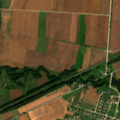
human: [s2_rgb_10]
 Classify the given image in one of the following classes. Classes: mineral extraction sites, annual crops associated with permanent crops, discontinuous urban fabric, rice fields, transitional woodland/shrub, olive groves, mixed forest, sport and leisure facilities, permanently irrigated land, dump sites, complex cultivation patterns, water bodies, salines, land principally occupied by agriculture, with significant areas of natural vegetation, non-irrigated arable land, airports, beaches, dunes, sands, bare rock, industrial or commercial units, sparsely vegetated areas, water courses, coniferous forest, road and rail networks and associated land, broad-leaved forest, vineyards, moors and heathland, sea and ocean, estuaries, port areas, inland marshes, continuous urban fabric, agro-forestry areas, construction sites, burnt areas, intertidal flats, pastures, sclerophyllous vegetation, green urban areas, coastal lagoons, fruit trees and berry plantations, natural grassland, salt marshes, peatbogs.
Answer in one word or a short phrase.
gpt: discontinuous urban fabric, non-irrigated arable land, complex cultivation patterns, land principally occupied by agriculture, with significant areas of natural vegetation, broad-leaved forest